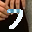
Label: 7